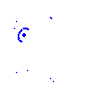
Particle: proton